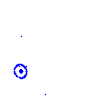
Particle: proton